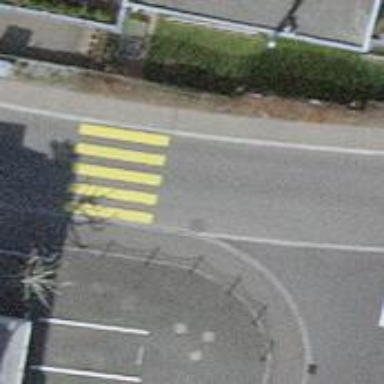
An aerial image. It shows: Uncontrolled zebra crossing on the road.